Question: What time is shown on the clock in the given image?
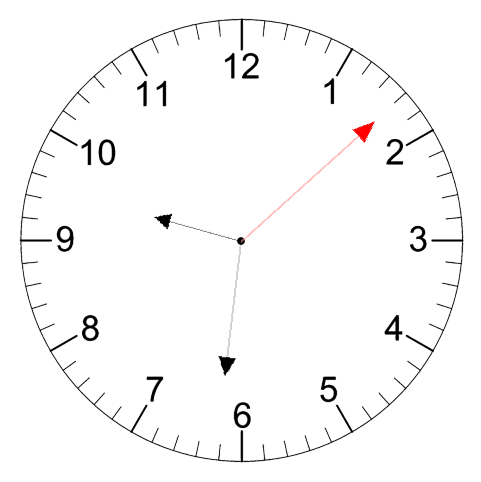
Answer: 09:31:08